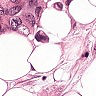
Metastatic tissue present: yes